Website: apple
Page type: payment
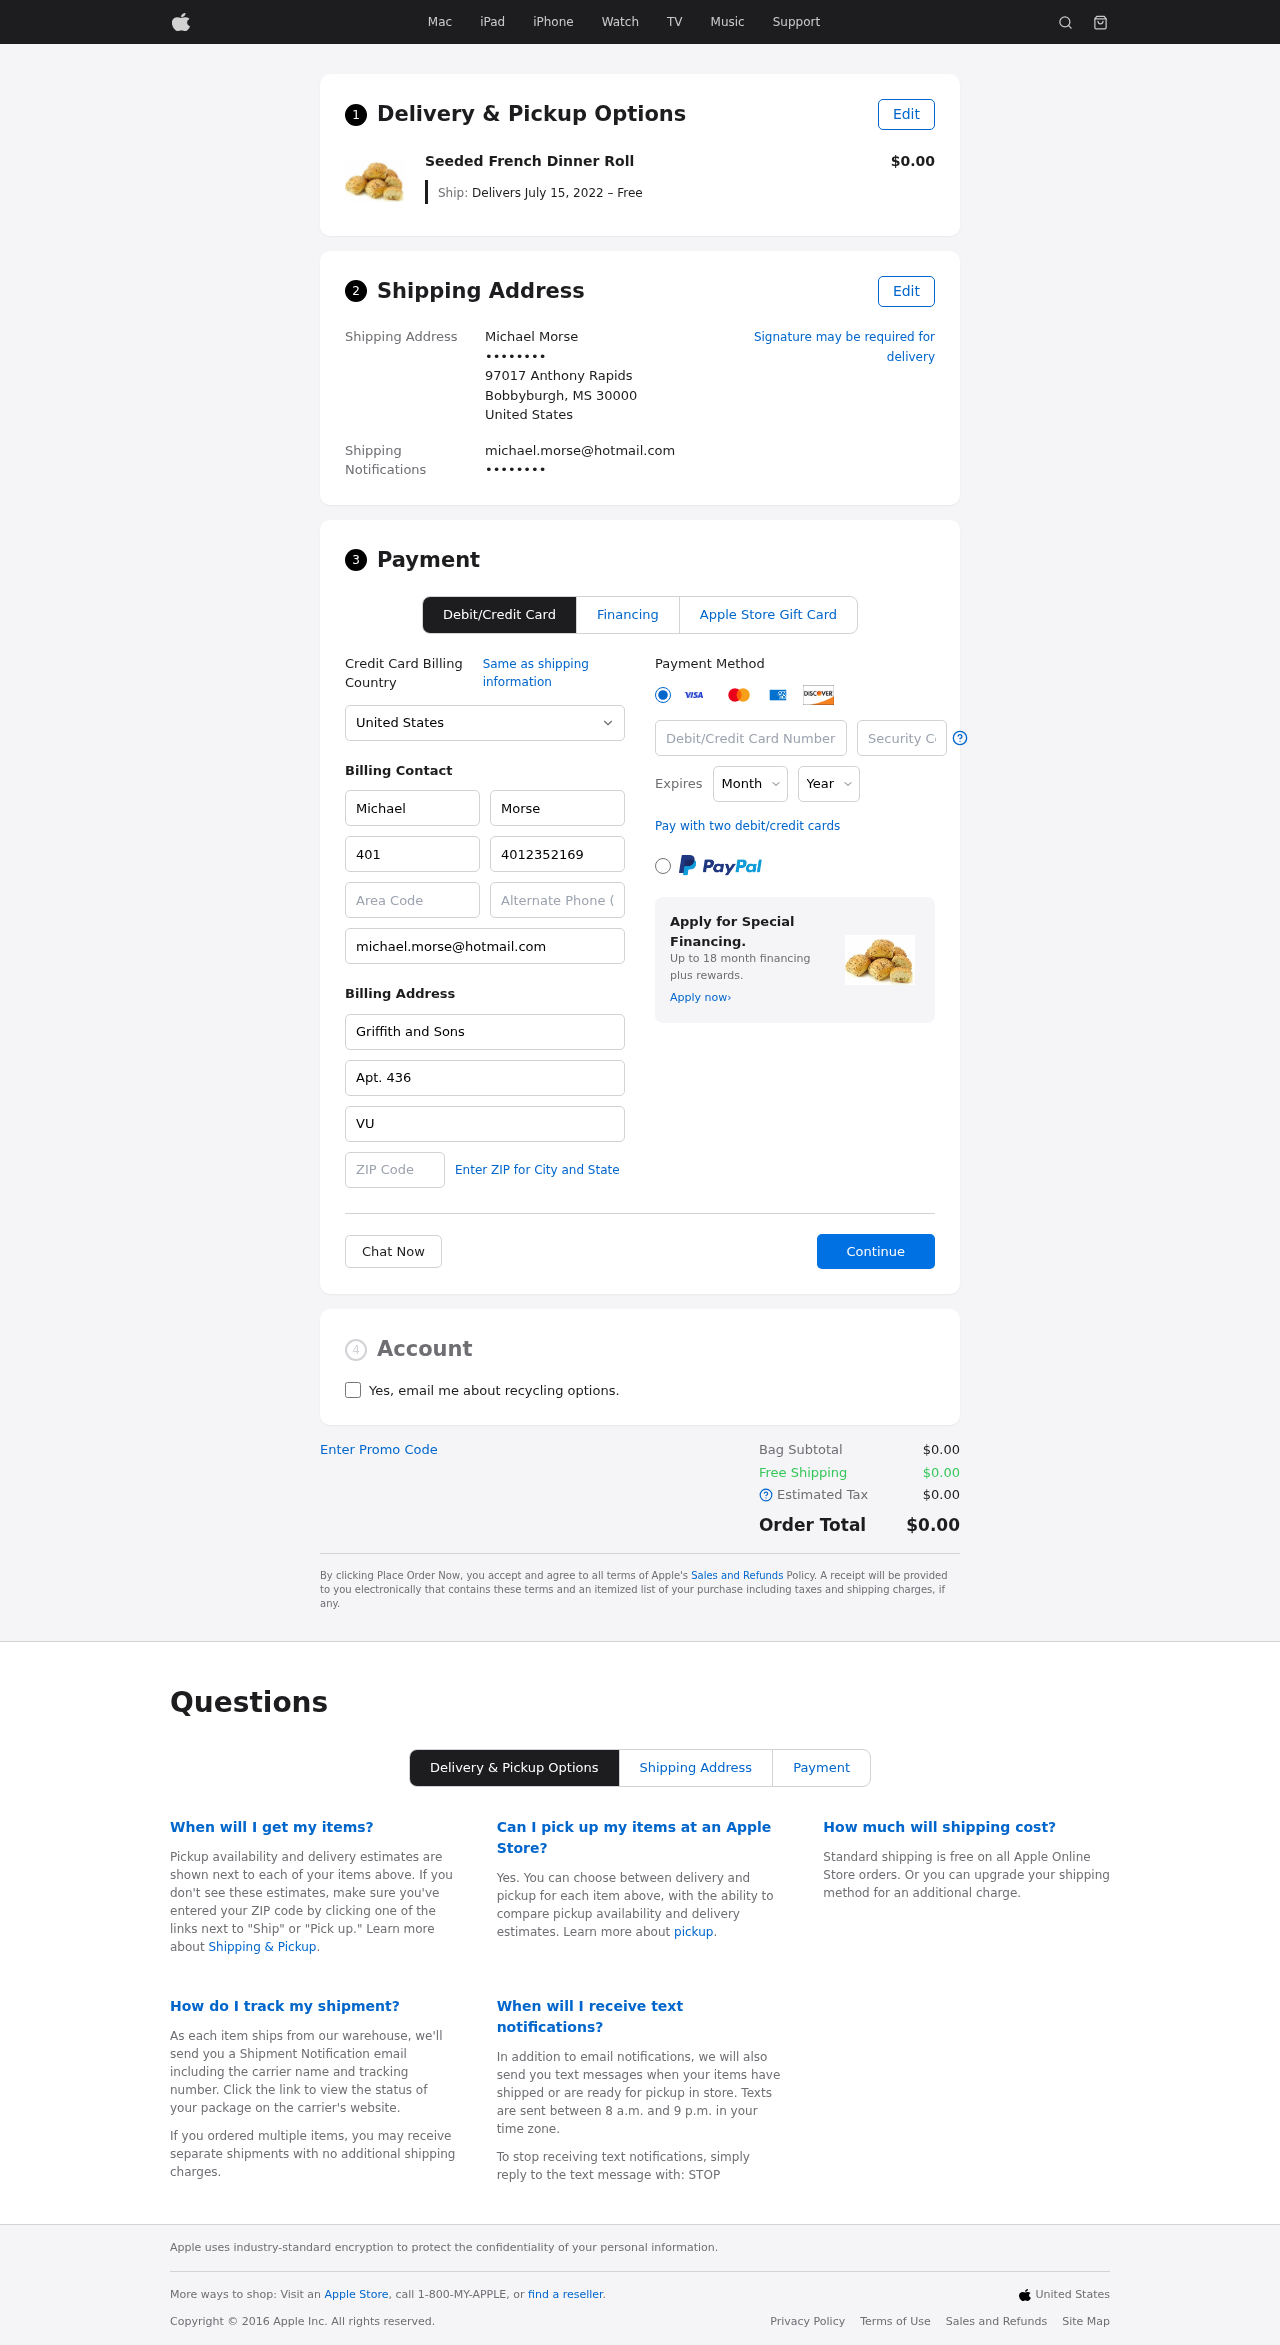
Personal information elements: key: PII_CARD_CVV
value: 2368
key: PII_CARD_EXPIRY_MONTH
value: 09
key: PII_CARD_EXPIRY_YEAR
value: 30
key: PII_CARD_NUMBER
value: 3787 8509 7787 915
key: PII_CITY_STATE_ZIP
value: Bobbyburgh, MS 30000
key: PII_COMPANY
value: Griffith and Sons
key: PII_COUNTRY
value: United States
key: PII_EMAIL
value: michael.morse@hotmail.com
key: PII_EMAIL2
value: michael.morse@hotmail.com
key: PII_FIRSTNAME
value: Michael
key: PII_FULLNAME
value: Michael Morse
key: PII_LASTNAME
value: Morse
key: PII_PHONE3
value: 4012352169
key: PII_PHONE_AREA
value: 401
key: PII_POSTCODE2
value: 16684
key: PII_SECURITY_CODE
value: VU07
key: PII_STREET
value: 97017 Anthony Rapids
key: PII_STREET2
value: Apt. 436
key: PII_PHONE
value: ••••••••
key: PII_PHONE2
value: ••••••••
Product elements: key: PRODUCT1_NAME
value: Seeded French Dinner Roll
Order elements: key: ORDER_DELIVERY_DATE
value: Delivers July 15, 2022 – Free
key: ORDER_SUBTOTAL
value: $0.00
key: ORDER_SHIPPING_COST
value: $0.00
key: ORDER_TAX
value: $0.00
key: ORDER_TOTAL
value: $0.00